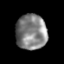
Tissue: lung
Cell type: Epithelial cells
Senescence score: 0.234
Nuclear area (px): 1070
Mean DAPI intensity: 131.022